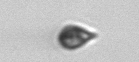
Label: Cryptophyta